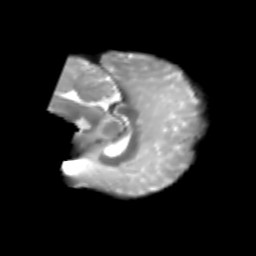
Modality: T2w
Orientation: sagittal
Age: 8
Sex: male
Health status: healthy